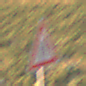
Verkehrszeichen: VerengteFahrbahn
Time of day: SunriseSunset
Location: Outdoor (Nature)
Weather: PartlyCloudy
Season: NotSpecified
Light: Natural